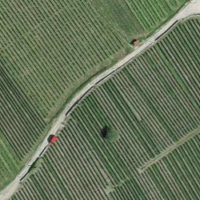
EUNIS habitat code: 40
Species observed at this site:
Campanula glomerata